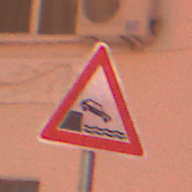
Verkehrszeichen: Ufer
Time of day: Night
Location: Outdoor (Urban)
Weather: Overcast
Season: Winter
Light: Artificial